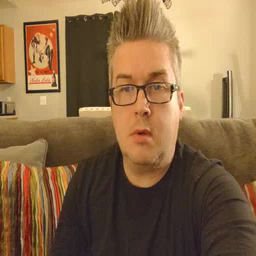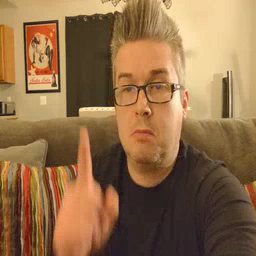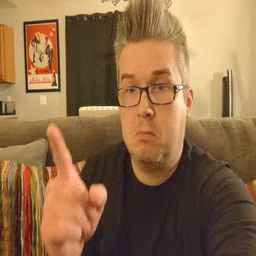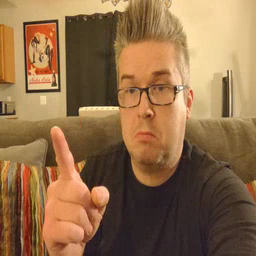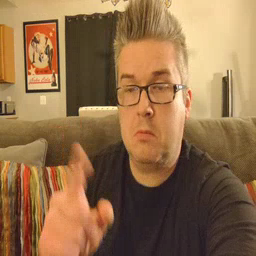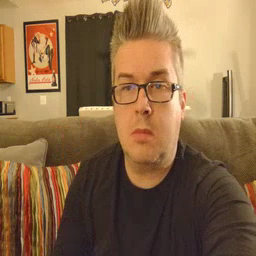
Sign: hesheit